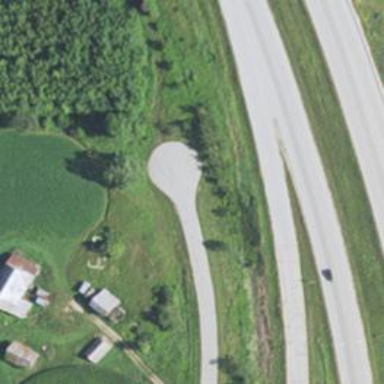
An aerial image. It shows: Turning circle on the road.